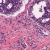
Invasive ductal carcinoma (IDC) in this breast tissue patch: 0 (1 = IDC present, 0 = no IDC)